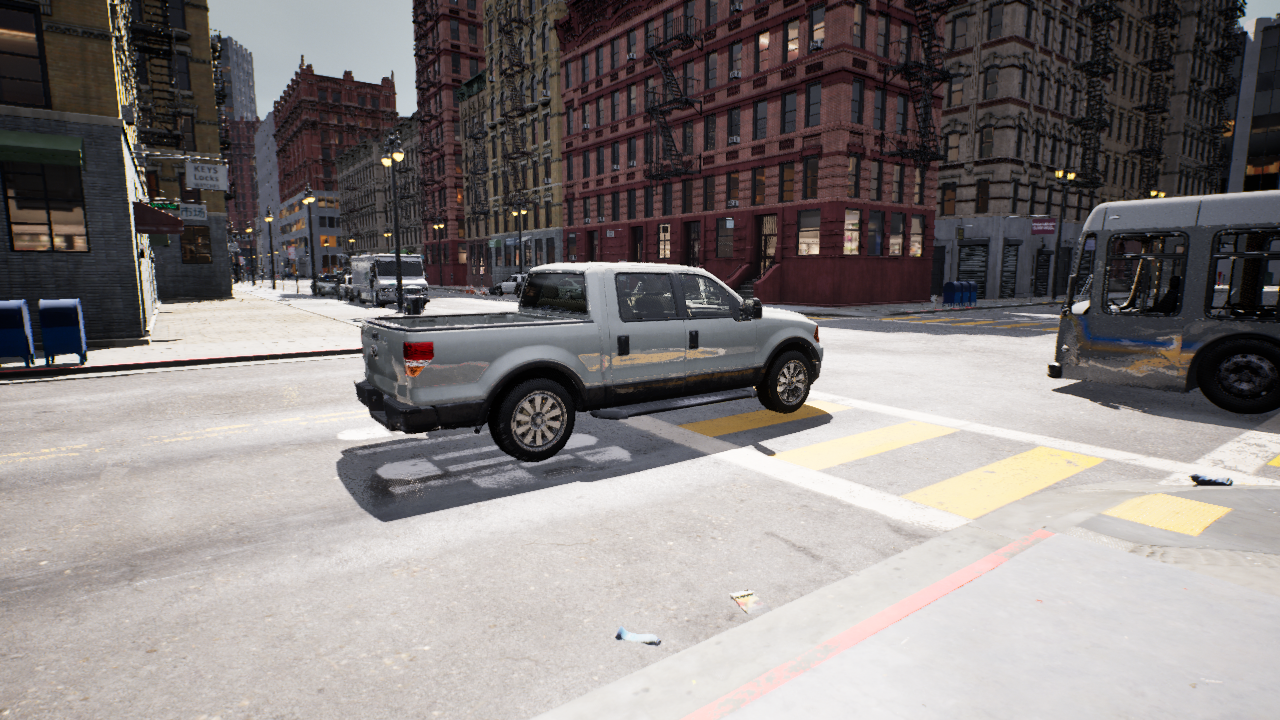
Venue: residential
Lighting: clear day
Vehicle rig: pickup